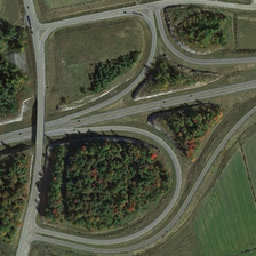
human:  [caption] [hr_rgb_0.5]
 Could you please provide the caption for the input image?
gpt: the concrete overpass is spanning the road below while its side road surrounds a lush wood .

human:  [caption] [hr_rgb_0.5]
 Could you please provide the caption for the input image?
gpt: A three-ring trapezoidal viaduct decorated with trees.

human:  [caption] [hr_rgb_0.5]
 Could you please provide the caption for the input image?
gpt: Trapezoidal viaduct with three loops decorated with trees.

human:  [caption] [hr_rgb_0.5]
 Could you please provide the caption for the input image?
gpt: Three-wheeled trapezoidal viaducts dotted with jungle.

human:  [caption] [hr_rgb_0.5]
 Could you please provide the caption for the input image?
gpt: Three-ring combined trapezoidal jungle viaduct.